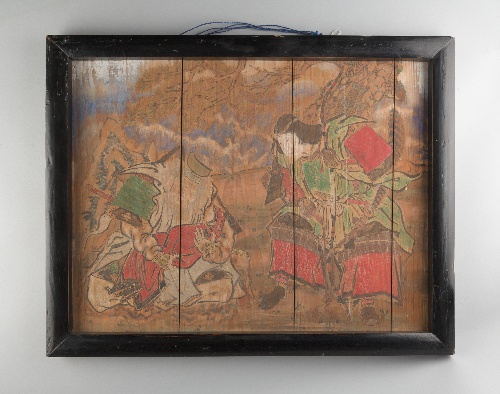
Artist: Nagano Yasunosuke
Date: 1898
Object type: Votive plaque
Classification: Paintings
Medium: Ink and color on cryptomeria (sugi) wood
Culture: Japan
Period: Meiji period (1868–1912)
Dimensions: 20 x 25 in. (50.8 x 63.5 cm)
Department: Asian Art
Credit line: Gift of Stanley J. Love, 1985
Accession year: 1985
Repository: Metropolitan Museum of Art, New York, NY
Tags: Bow and Arrow|Swords|Infants|Men|Women|Trees